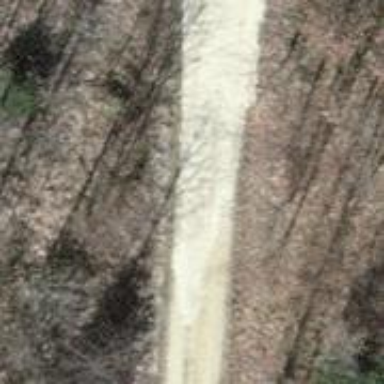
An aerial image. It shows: Gravel track with grade 3 quality. The trail visibility is excellent.